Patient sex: M
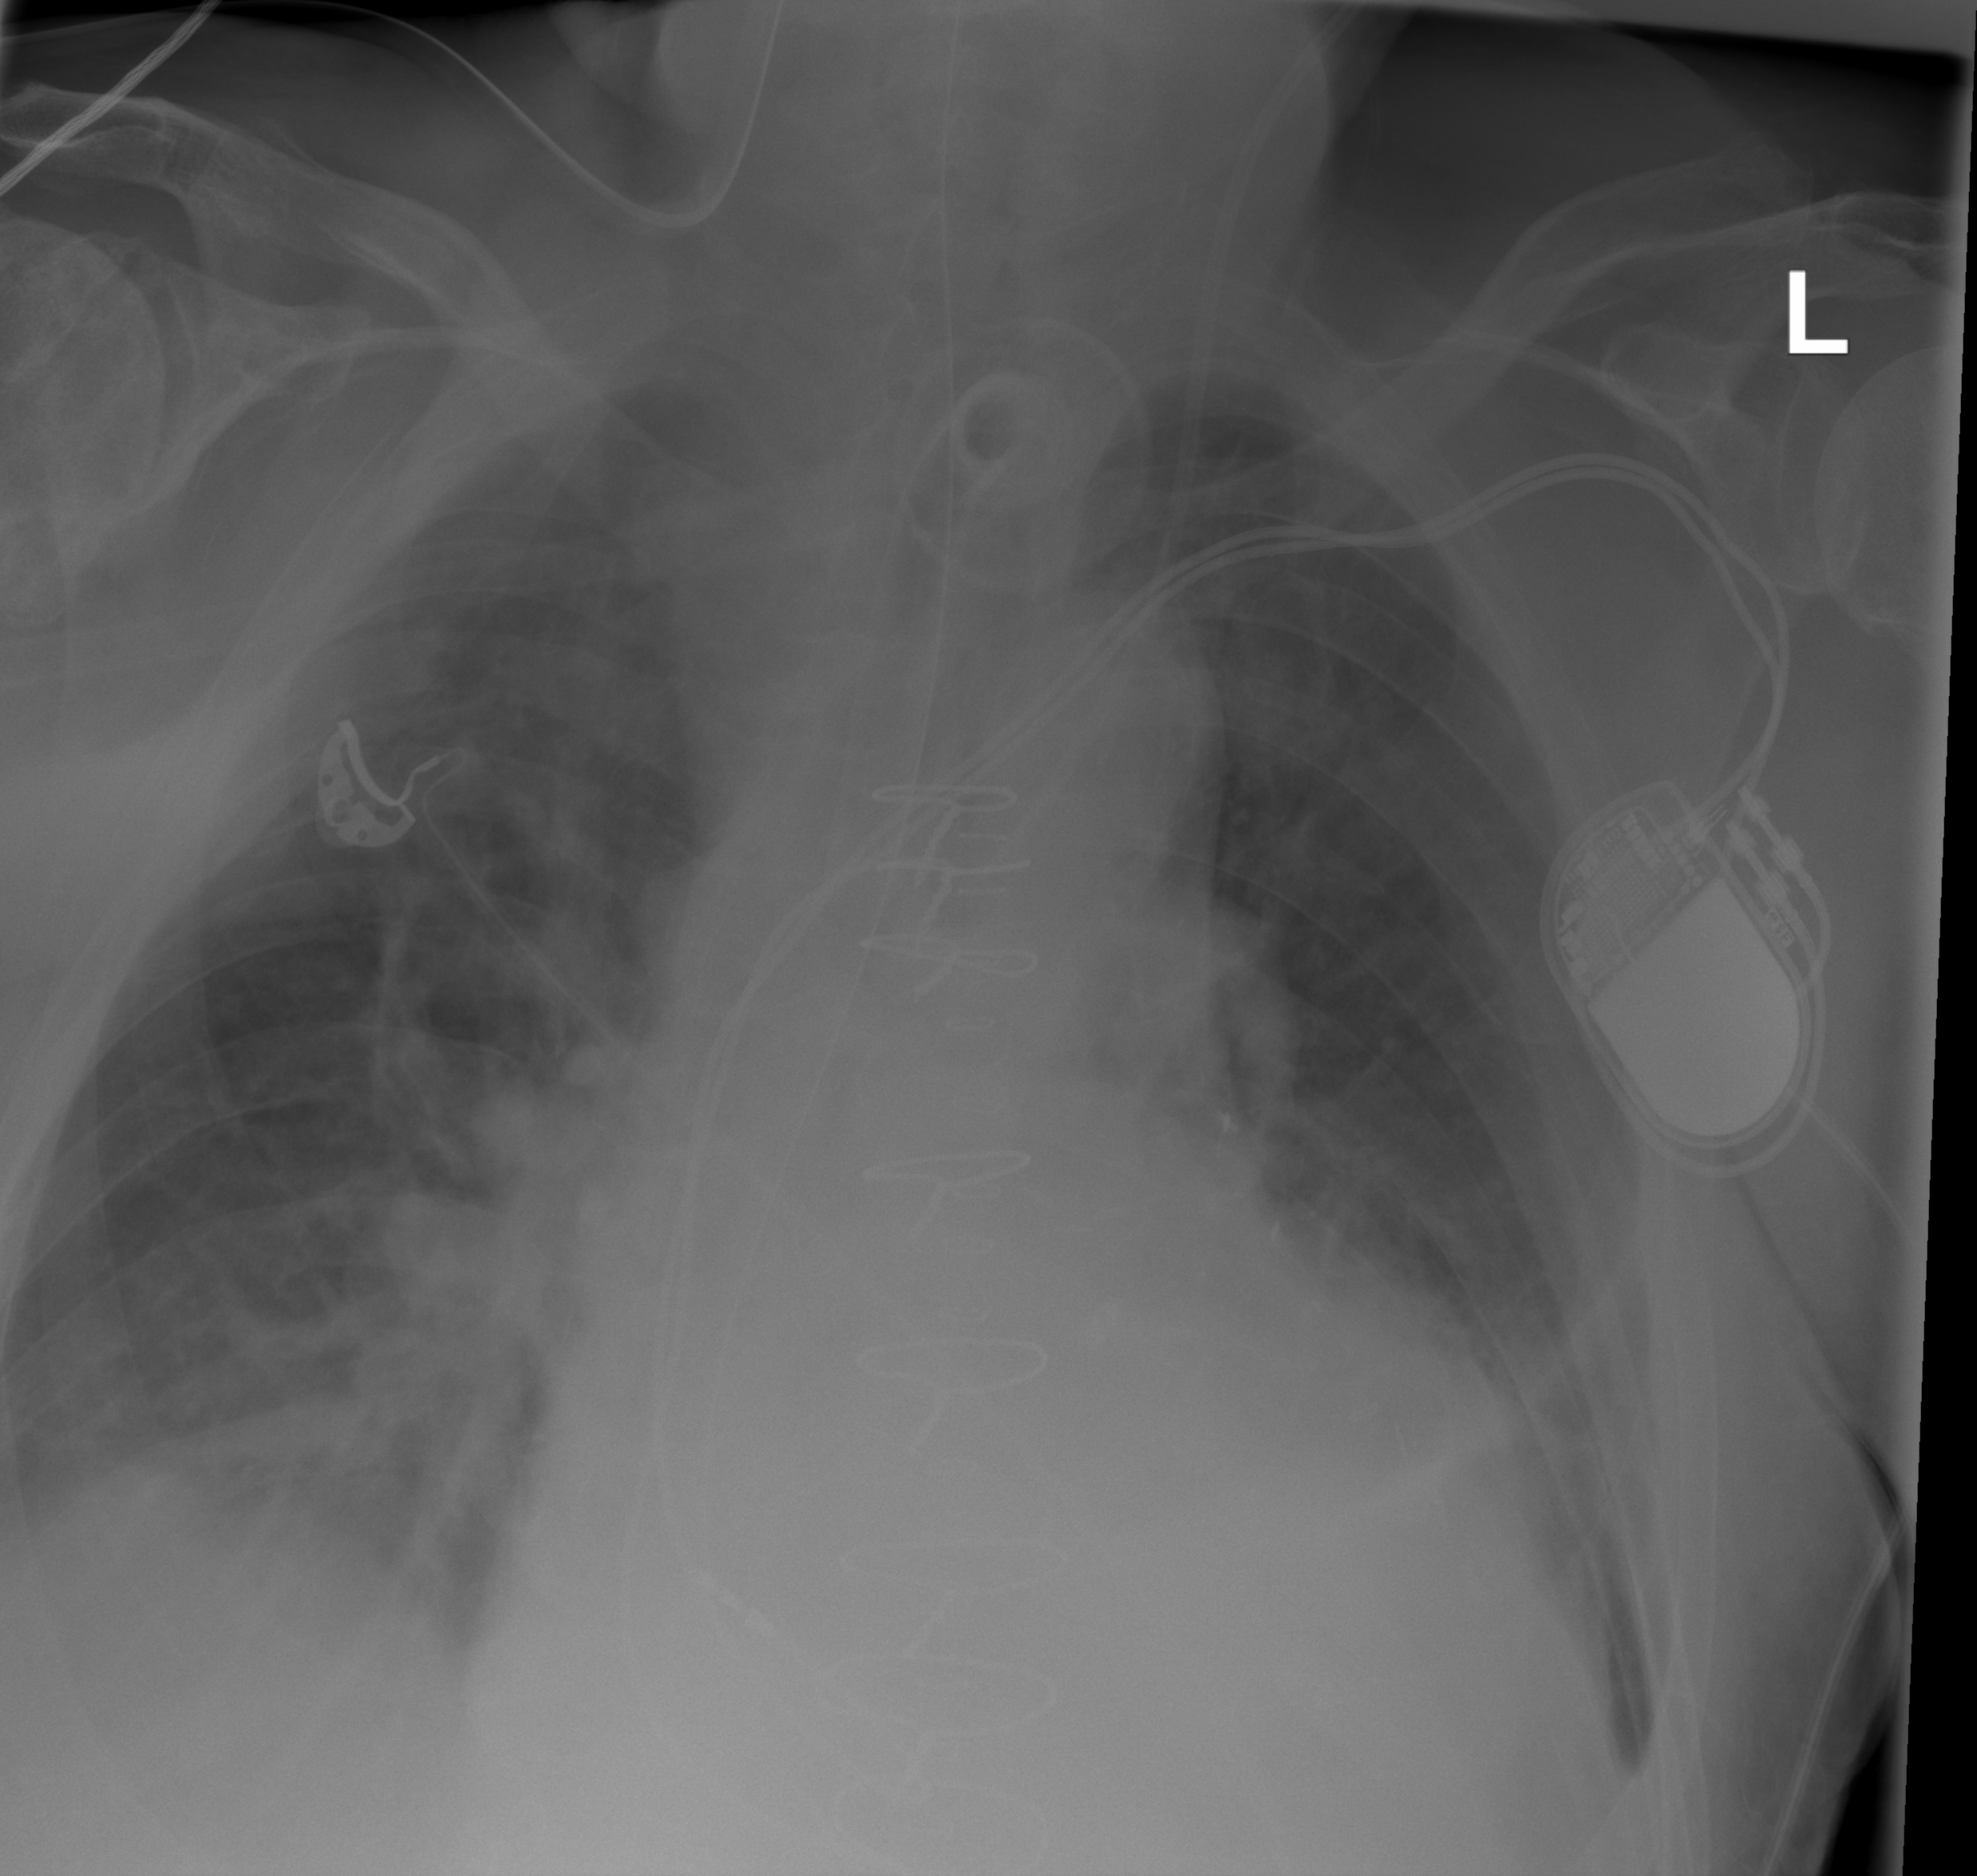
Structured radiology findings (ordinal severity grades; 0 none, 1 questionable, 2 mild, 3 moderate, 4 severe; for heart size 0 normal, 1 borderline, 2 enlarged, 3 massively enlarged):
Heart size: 2
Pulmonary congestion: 3
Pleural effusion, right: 2
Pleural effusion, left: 0
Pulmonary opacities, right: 2
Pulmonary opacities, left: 2
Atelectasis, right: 2
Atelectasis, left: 2